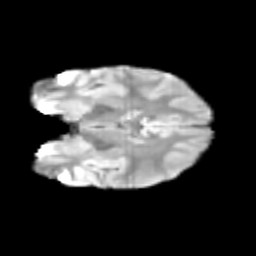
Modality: T2w
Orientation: coronal
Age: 11
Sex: female
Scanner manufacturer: siemens
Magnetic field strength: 3 T
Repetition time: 3.8 s
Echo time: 0.07 s